Question: Linq newbie here, struggling with my first 'GroupBy' query.
I have a list of objects of type 'KeywordInstance' which represents a keyword, and the ID of the database record to which the keyword was applied.
'''
Keyword RecordID
macrophages 1
macrophages 2
cell cycle 3
map kinase 2
cell cycle 1
'''
What I want is a collection of all keywords, with a list of the 'RecordIDs' to which each keyword was applied.
'''
Keyword RecordIDs
macrophages 1, 2
cell cycle 1, 3
map kinase 2
'''
I tried using Linq to get it into a new object. I only managed to get the distinct keywords.
var keywords = allWords
.GroupBy(w => w.keyword)
.Select(g => new {keyword = g.Key});
The problem is that I can't seem to get the values of 'g' in any way. 'g' is of the type 'IGrouping<String, KeywordInstance>' and by documentation, it only has the property 'Key', but not even the property 'Value'. All the examples I have seen on the Internet for 'groupby' just tell me to select 'g' itself, but the result of
'''
var keywords = allWords
.GroupBy(w => w.keyword)
.Select(g => new {keyword = g.Key, RecordIDs = g});
'''
is not what I want.

Any try to get something out of g fails with the error message 'System.Linq.IGropuing<string, UserQuery.KeywordInstance> does not have a definition for [whatever I tried]'.
What am I doing wrong here?
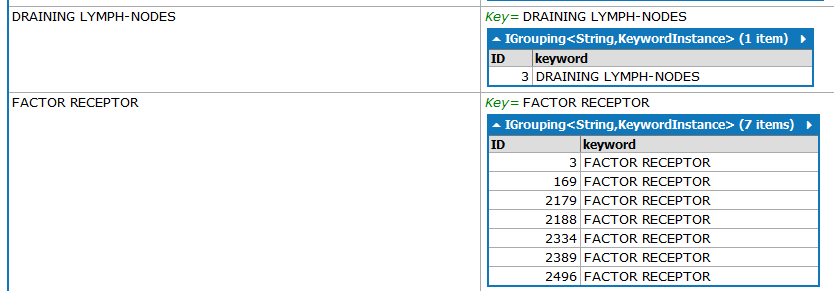
Answer: I think you are close to you solution.
'''
var keywords = allWords
.GroupBy(w => w.keyword)
.Select(g => new
{
keyword = g.Key,
RecordIDs = g.Select(c => c.ID)
});
'''
Just 'Select' the records you need.
The reason you are seeing the -column as well as the -column, is becuase it's part of 'g'